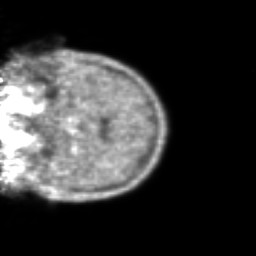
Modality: PET
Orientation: coronal
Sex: female
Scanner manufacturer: ge